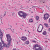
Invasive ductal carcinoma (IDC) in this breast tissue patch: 0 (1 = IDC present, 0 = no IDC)